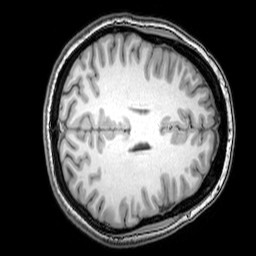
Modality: T1w
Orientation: axial
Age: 23
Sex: female
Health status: healthy
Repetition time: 0.081 s
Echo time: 0.037 s